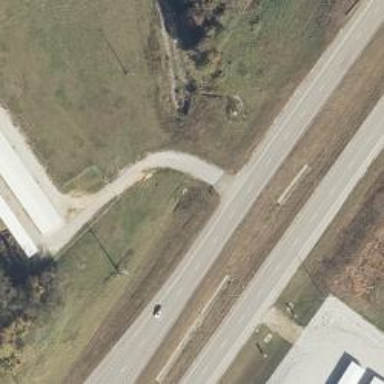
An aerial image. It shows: Asphalt road classified as trunk route.